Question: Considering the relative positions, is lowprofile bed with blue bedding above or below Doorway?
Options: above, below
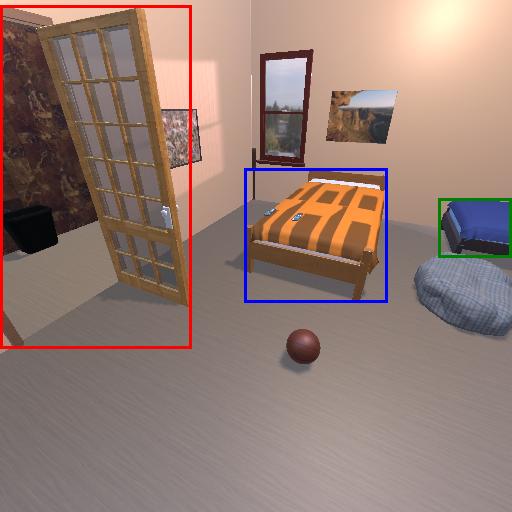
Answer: above